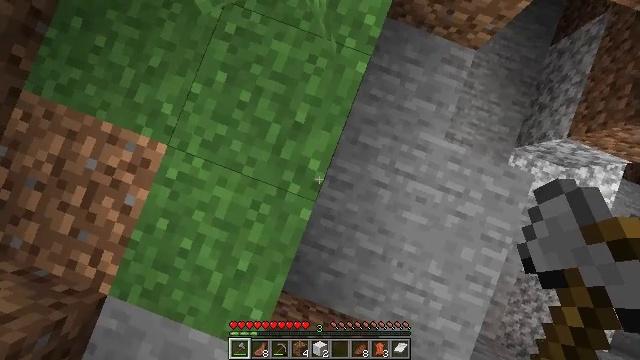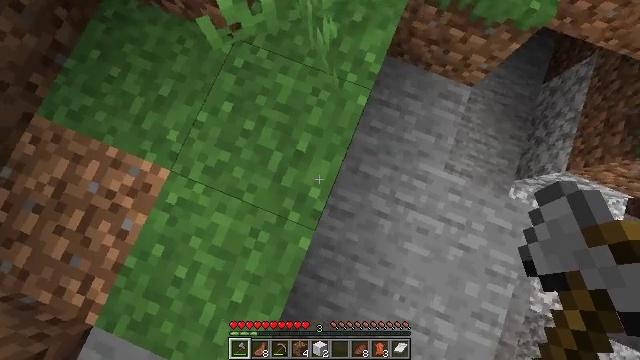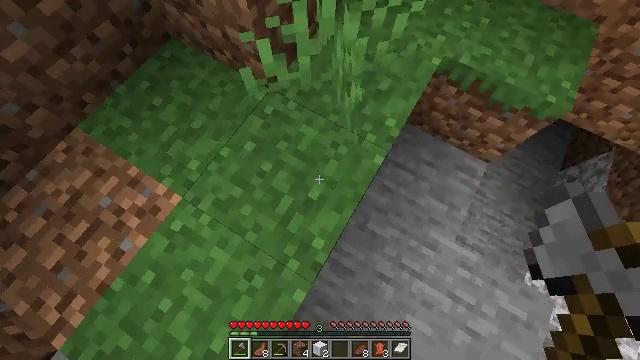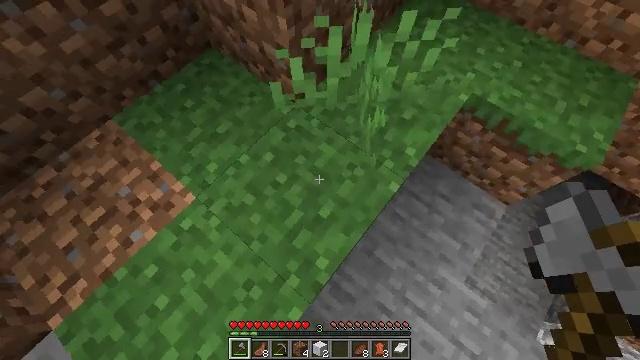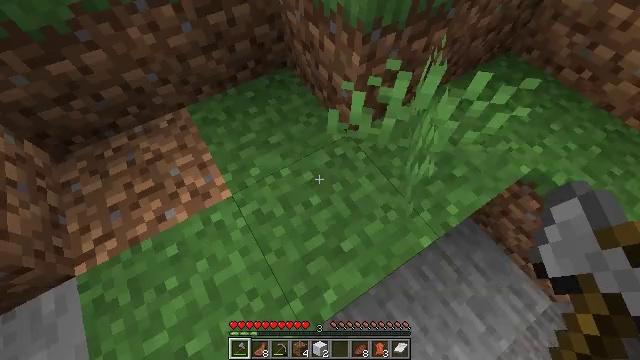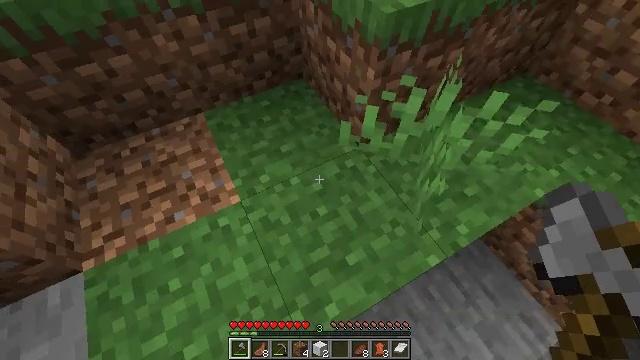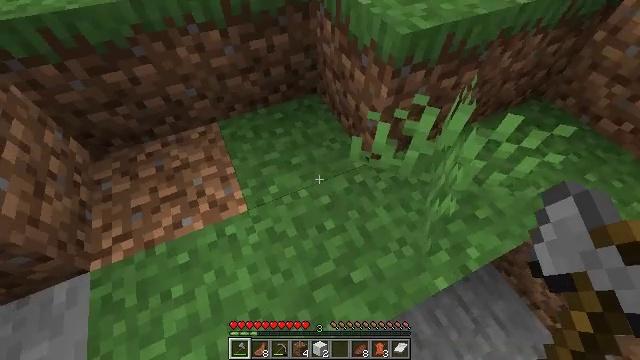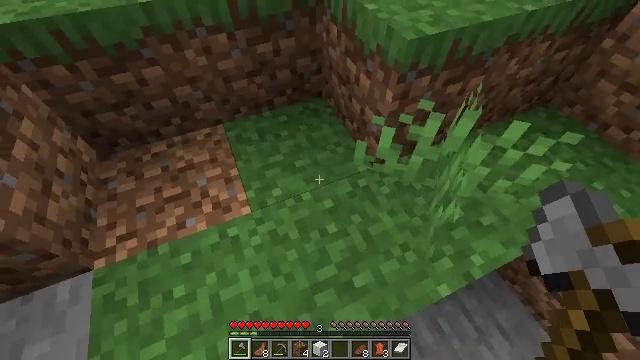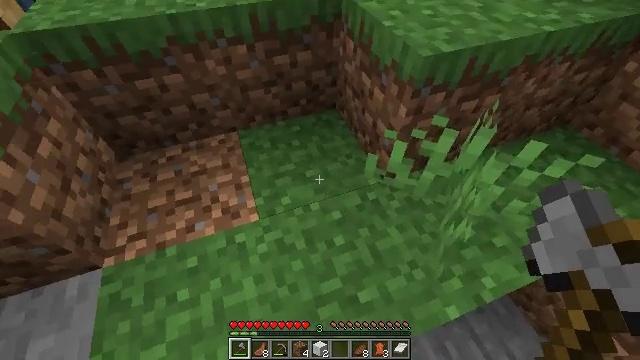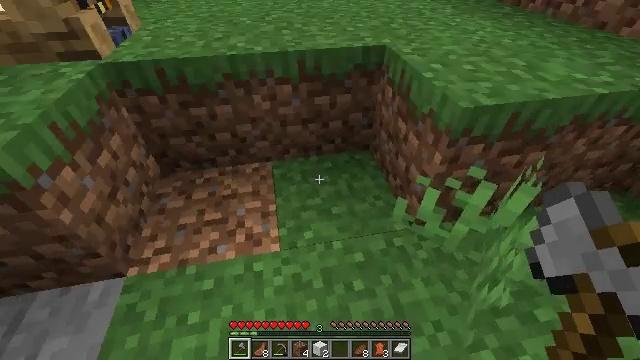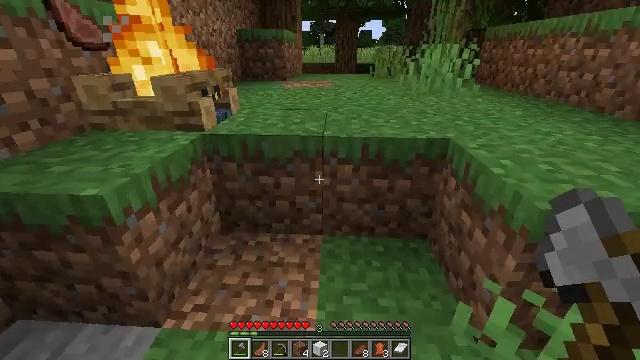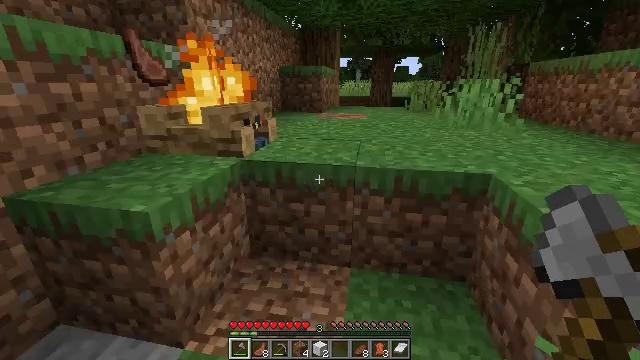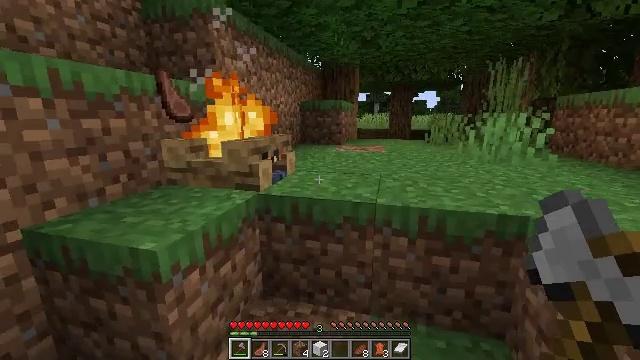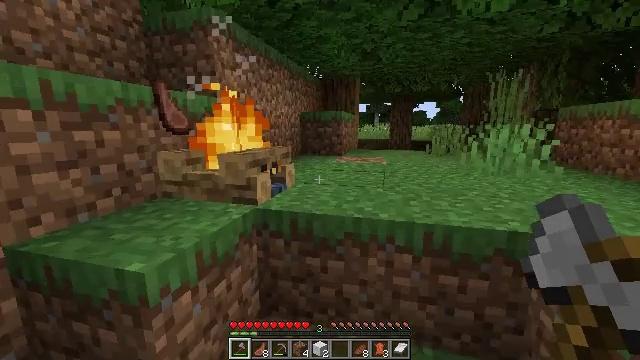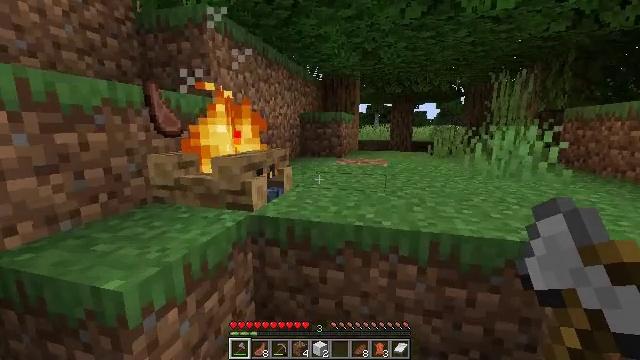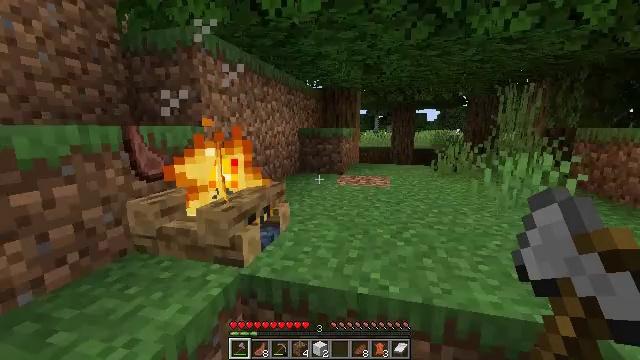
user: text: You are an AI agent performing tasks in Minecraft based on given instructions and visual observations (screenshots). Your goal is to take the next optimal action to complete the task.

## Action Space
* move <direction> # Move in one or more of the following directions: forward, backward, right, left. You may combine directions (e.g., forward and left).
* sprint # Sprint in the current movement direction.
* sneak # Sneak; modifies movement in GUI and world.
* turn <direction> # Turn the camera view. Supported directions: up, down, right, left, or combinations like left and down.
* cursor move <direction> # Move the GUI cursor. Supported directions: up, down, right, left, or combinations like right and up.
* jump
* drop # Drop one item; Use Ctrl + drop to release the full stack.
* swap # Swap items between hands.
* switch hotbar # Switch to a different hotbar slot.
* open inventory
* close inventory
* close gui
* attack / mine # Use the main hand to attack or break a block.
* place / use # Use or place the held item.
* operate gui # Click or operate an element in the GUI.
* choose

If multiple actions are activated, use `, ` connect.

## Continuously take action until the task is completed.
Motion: motion action
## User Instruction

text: Destroy the campfire carefully.
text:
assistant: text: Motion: turn left and up, use / place
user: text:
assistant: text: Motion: turn left and up
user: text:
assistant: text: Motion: turn left and up
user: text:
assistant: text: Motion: turn left and up, use / place
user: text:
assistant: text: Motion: turn left and up, use / place
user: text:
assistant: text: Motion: turn left and up, use / place
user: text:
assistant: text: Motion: turn left, use / place
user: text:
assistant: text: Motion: turn left and up, use / place
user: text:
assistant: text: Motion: turn left and up, use / place
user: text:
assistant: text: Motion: turn left and up
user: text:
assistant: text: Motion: turn left and up
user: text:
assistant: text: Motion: move forward, turn left and up
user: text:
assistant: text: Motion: move forward, turn up
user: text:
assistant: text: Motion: move forward
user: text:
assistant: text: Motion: move forward, jump
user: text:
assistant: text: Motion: move forward, jump
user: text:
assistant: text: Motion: move forward, jump
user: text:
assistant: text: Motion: move forward, jump
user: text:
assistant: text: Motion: move forward
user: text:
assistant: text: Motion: move forward
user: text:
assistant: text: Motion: move forward
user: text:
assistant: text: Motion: move forward and move right
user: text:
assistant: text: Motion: move forward and move right, turn left and up
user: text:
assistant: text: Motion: move forward and move right, turn left
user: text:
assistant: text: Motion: move forward and move right, turn left
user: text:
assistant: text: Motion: move forward and move right, turn left
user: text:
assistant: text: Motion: move forward and move right
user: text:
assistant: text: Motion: move forward and move right, turn right
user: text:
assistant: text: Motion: move forward and move right, turn right and up
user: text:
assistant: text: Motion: move forward and move right, turn right